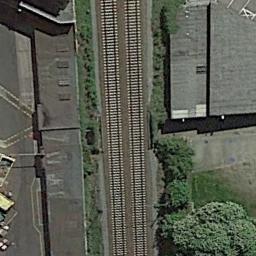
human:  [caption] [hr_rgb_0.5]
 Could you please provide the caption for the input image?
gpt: There are several buildings beside the railway .

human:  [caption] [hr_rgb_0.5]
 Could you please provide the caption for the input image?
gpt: There are two parallel railways in the picture .

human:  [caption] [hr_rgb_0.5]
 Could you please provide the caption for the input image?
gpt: These railways are flanked by some trees and buildings .

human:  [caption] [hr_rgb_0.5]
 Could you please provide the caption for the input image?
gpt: The railway is next to some trees and houses .

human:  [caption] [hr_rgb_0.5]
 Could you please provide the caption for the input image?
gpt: There are some buildings and green trees beside the railway .